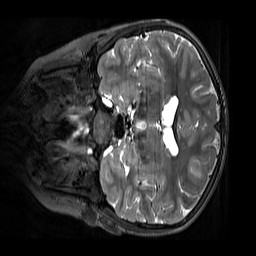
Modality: T2w
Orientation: coronal
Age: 11
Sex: male
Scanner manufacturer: siemens
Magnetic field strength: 3 T
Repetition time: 3.2 s
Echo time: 0.408 s